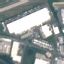
Label: Industrial